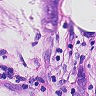
Metastatic tissue present: yes